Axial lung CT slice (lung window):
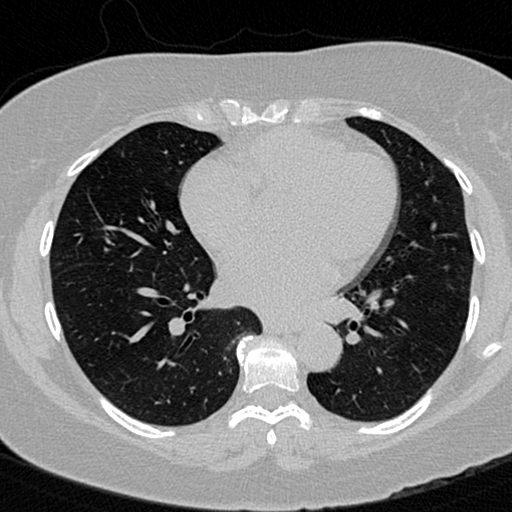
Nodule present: no